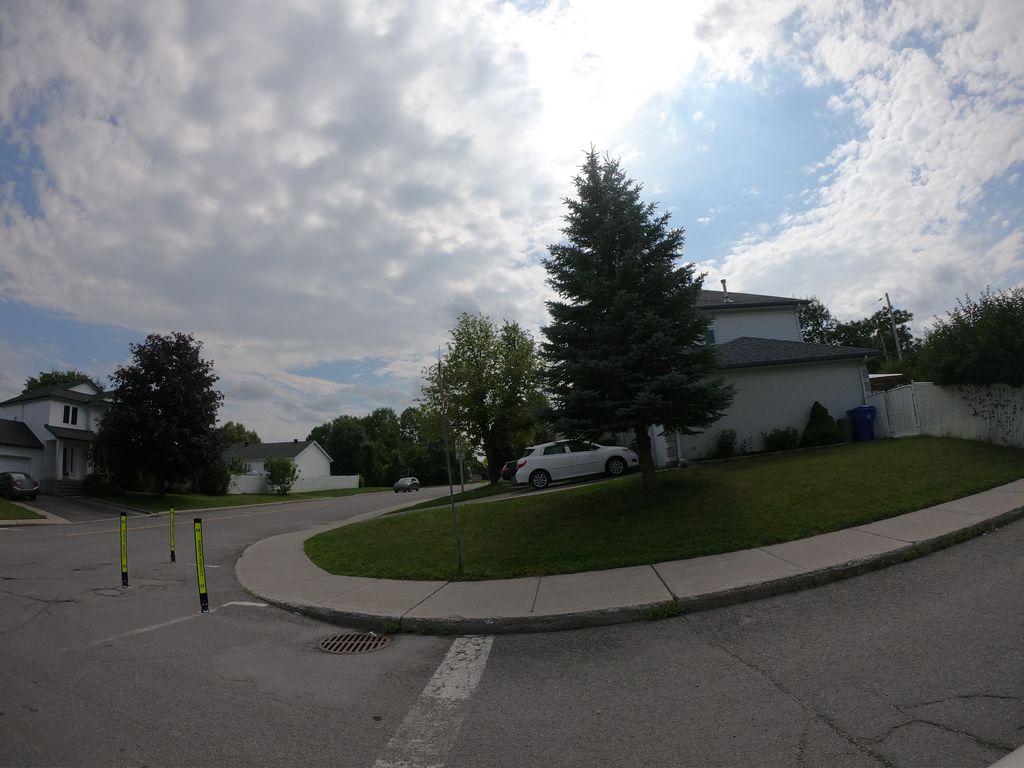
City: ottawa-gatineau